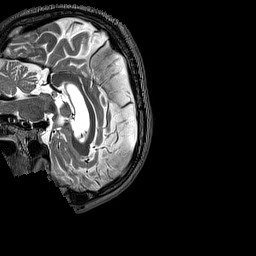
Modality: T2w
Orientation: sagittal
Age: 47
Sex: male
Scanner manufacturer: siemens
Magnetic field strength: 3 T
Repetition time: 3.2 s
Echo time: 0.567 s